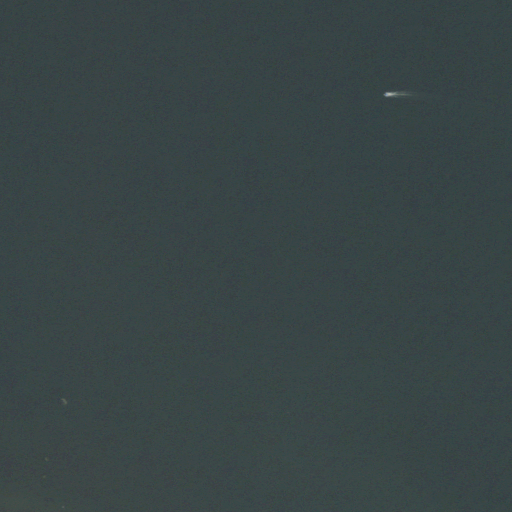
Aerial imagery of bar in New York named Picket Rock containing only open water